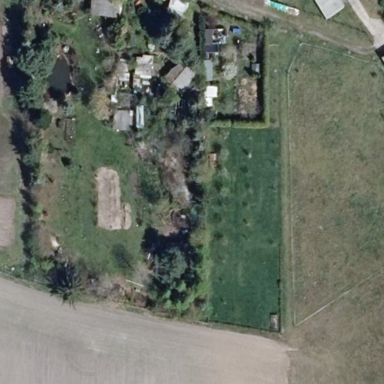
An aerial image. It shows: Area designated for allotments.